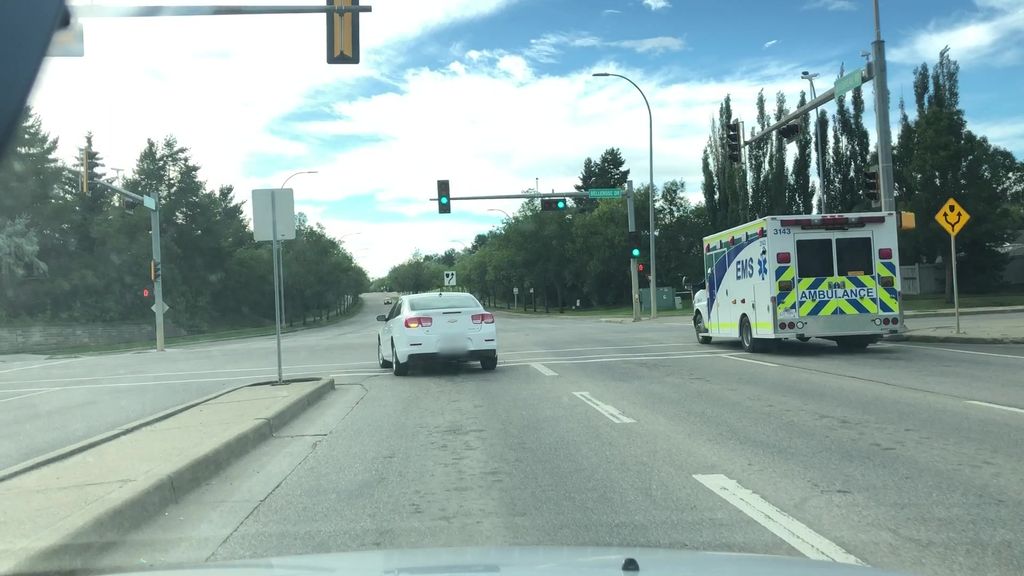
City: edmonton